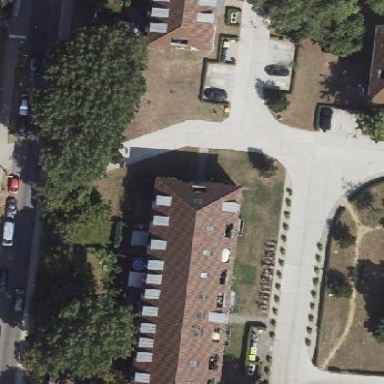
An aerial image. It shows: Hipped-roof building with apartments.